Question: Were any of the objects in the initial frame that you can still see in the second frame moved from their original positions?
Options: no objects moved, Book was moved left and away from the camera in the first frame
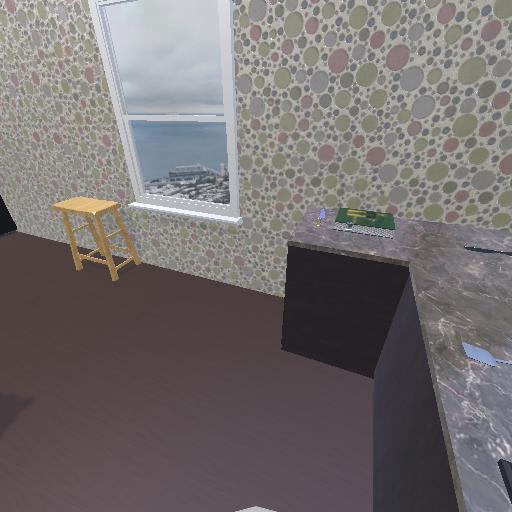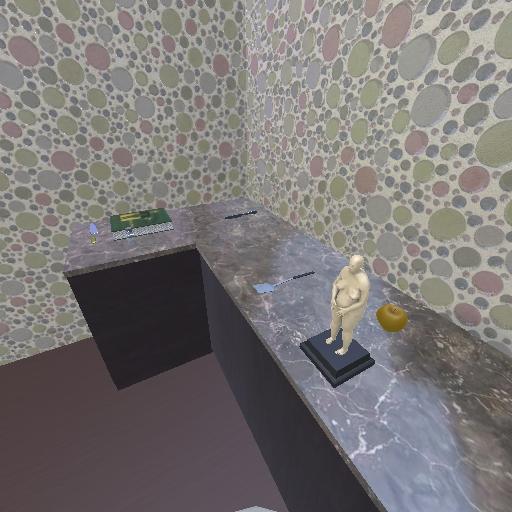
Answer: no objects moved